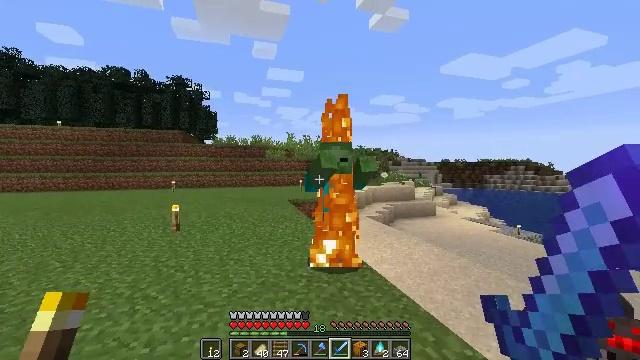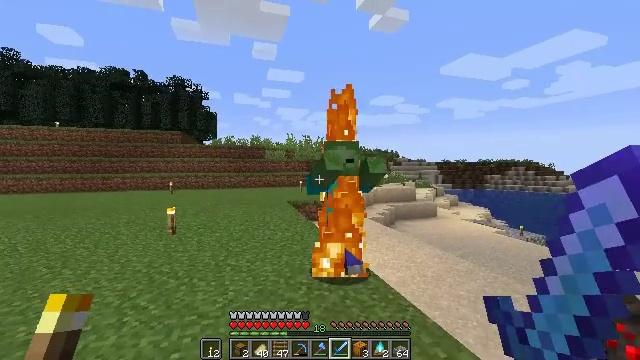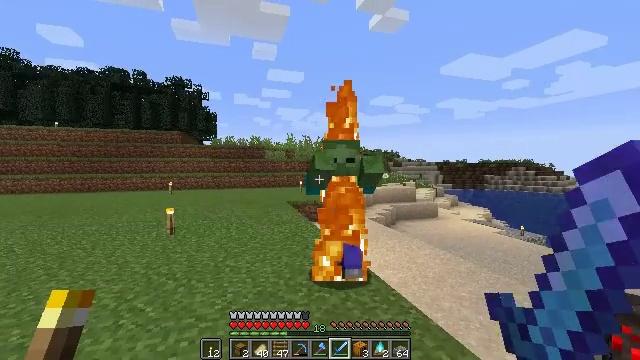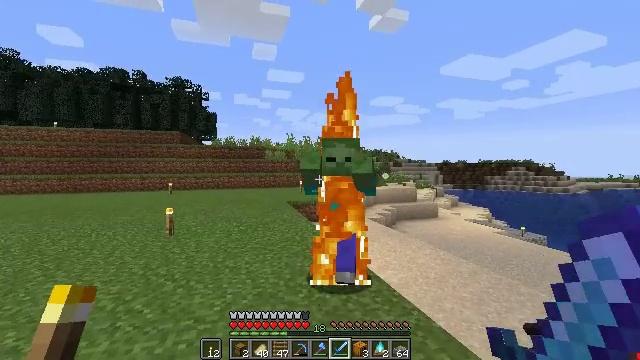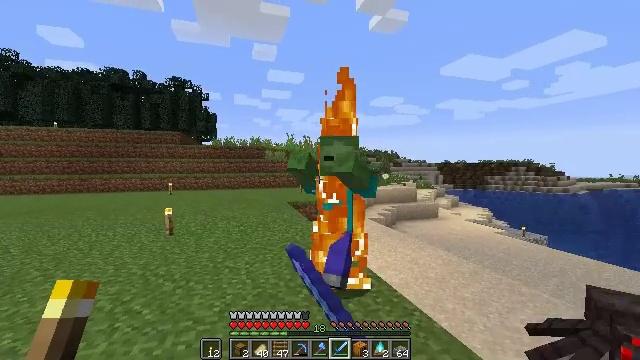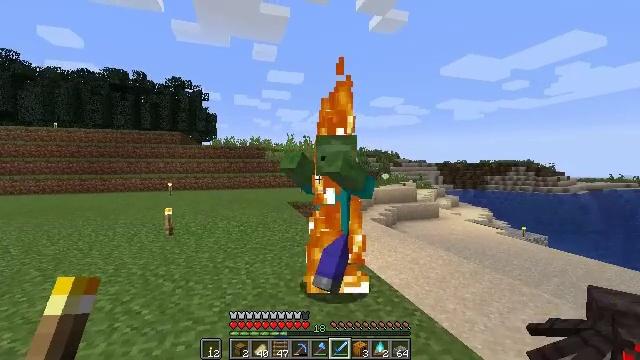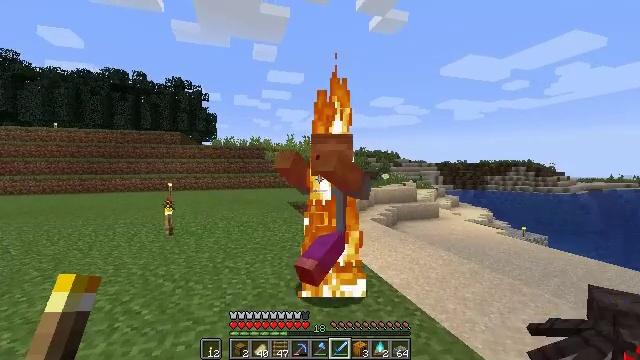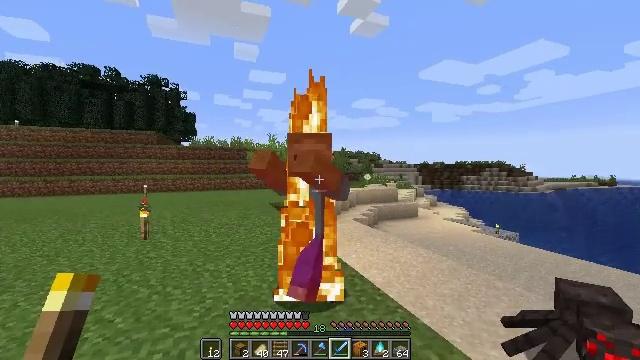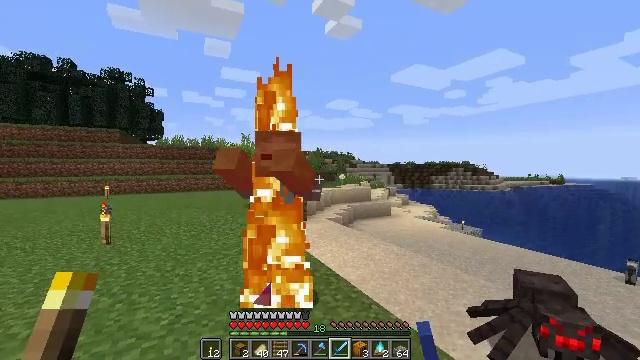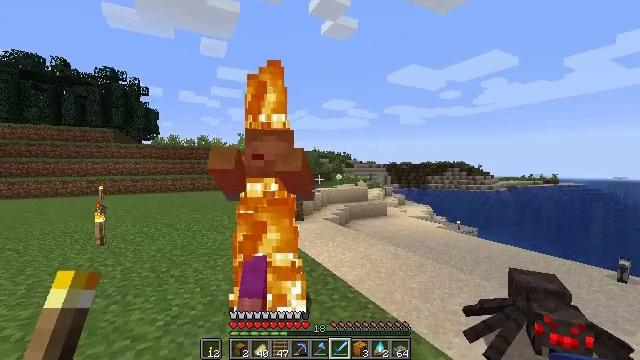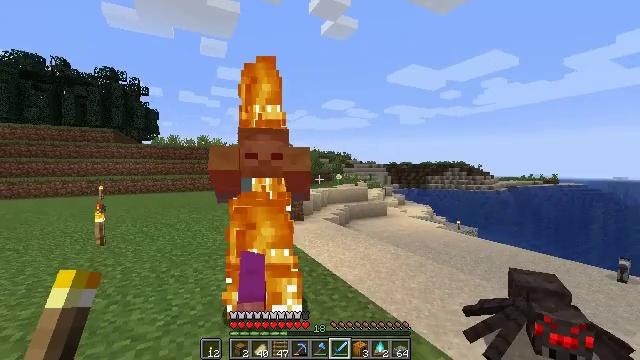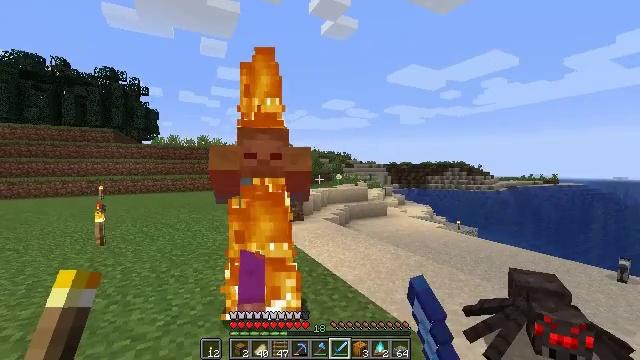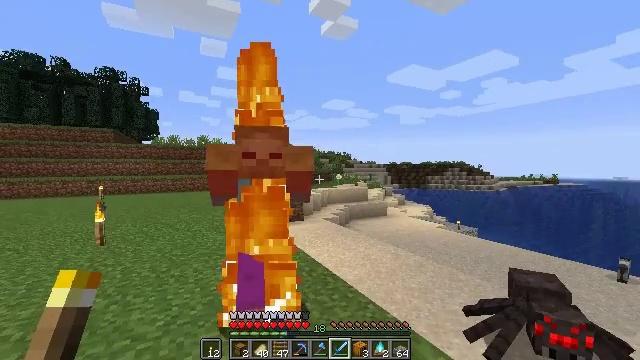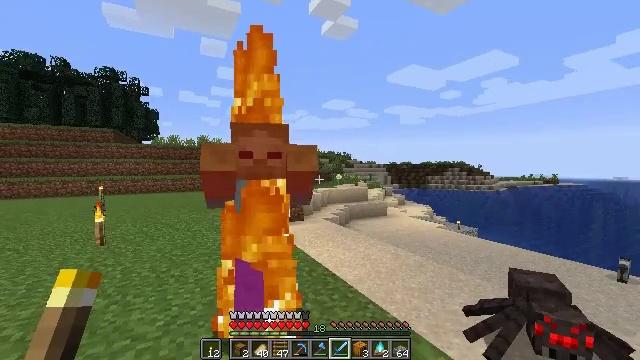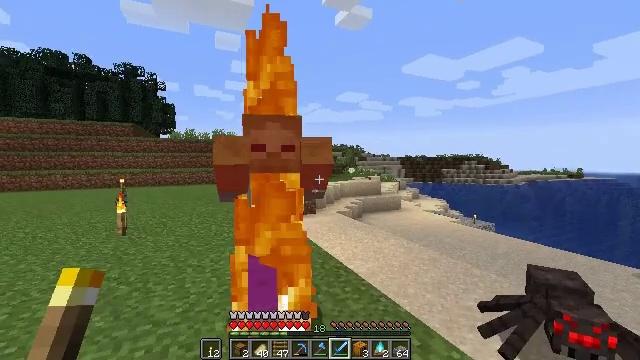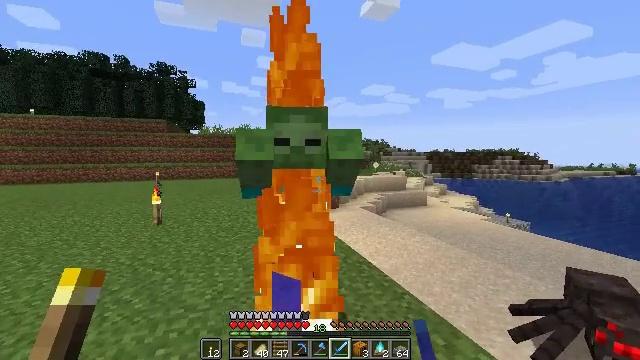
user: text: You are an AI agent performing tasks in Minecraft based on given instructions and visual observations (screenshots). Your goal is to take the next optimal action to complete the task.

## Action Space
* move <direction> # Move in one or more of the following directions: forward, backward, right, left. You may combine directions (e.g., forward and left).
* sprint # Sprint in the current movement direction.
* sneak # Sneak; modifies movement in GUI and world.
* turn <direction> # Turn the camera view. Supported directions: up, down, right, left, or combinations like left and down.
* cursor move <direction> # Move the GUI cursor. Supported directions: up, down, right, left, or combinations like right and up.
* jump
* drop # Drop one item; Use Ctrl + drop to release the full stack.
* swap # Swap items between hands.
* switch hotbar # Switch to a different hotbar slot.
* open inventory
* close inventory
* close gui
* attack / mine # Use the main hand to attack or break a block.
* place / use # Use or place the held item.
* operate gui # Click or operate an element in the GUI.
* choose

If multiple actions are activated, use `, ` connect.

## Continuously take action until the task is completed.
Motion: motion action
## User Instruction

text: Kill mobs.
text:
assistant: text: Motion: no_op
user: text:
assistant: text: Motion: no_op
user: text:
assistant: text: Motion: attack / mine
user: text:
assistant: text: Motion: attack / mine
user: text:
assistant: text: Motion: attack / mine
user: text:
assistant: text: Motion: attack / mine
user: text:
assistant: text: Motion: turn right
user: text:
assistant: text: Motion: turn right
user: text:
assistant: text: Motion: no_op
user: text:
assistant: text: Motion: attack / mine
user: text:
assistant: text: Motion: attack / mine
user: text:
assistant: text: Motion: attack / mine
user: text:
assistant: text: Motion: attack / mine
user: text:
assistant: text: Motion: turn left and down, attack / mine
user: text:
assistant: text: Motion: turn left and down, attack / mine
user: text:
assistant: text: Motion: no_op
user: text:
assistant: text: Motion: attack / mine
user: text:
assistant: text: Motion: attack / mine
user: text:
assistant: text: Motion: move back, attack / mine
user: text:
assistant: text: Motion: move back, attack / mine
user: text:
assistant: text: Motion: move back, attack / mine
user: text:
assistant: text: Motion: attack / mine